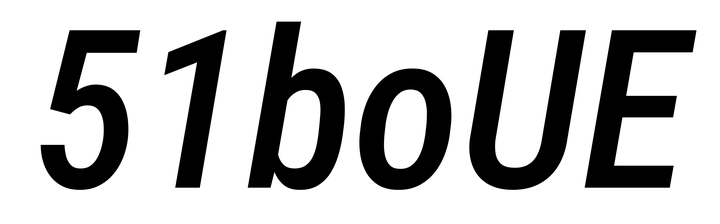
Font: Roboto-Italic_Condensed_Medium_Italic